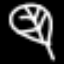
Label: leaf